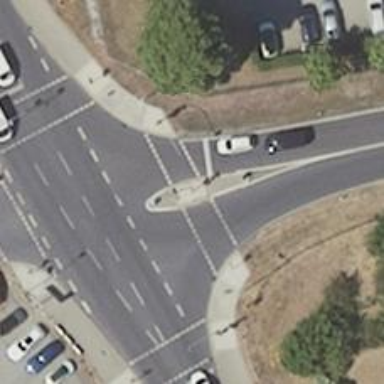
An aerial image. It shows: Road crossing with traffic signals and central island.